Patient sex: M
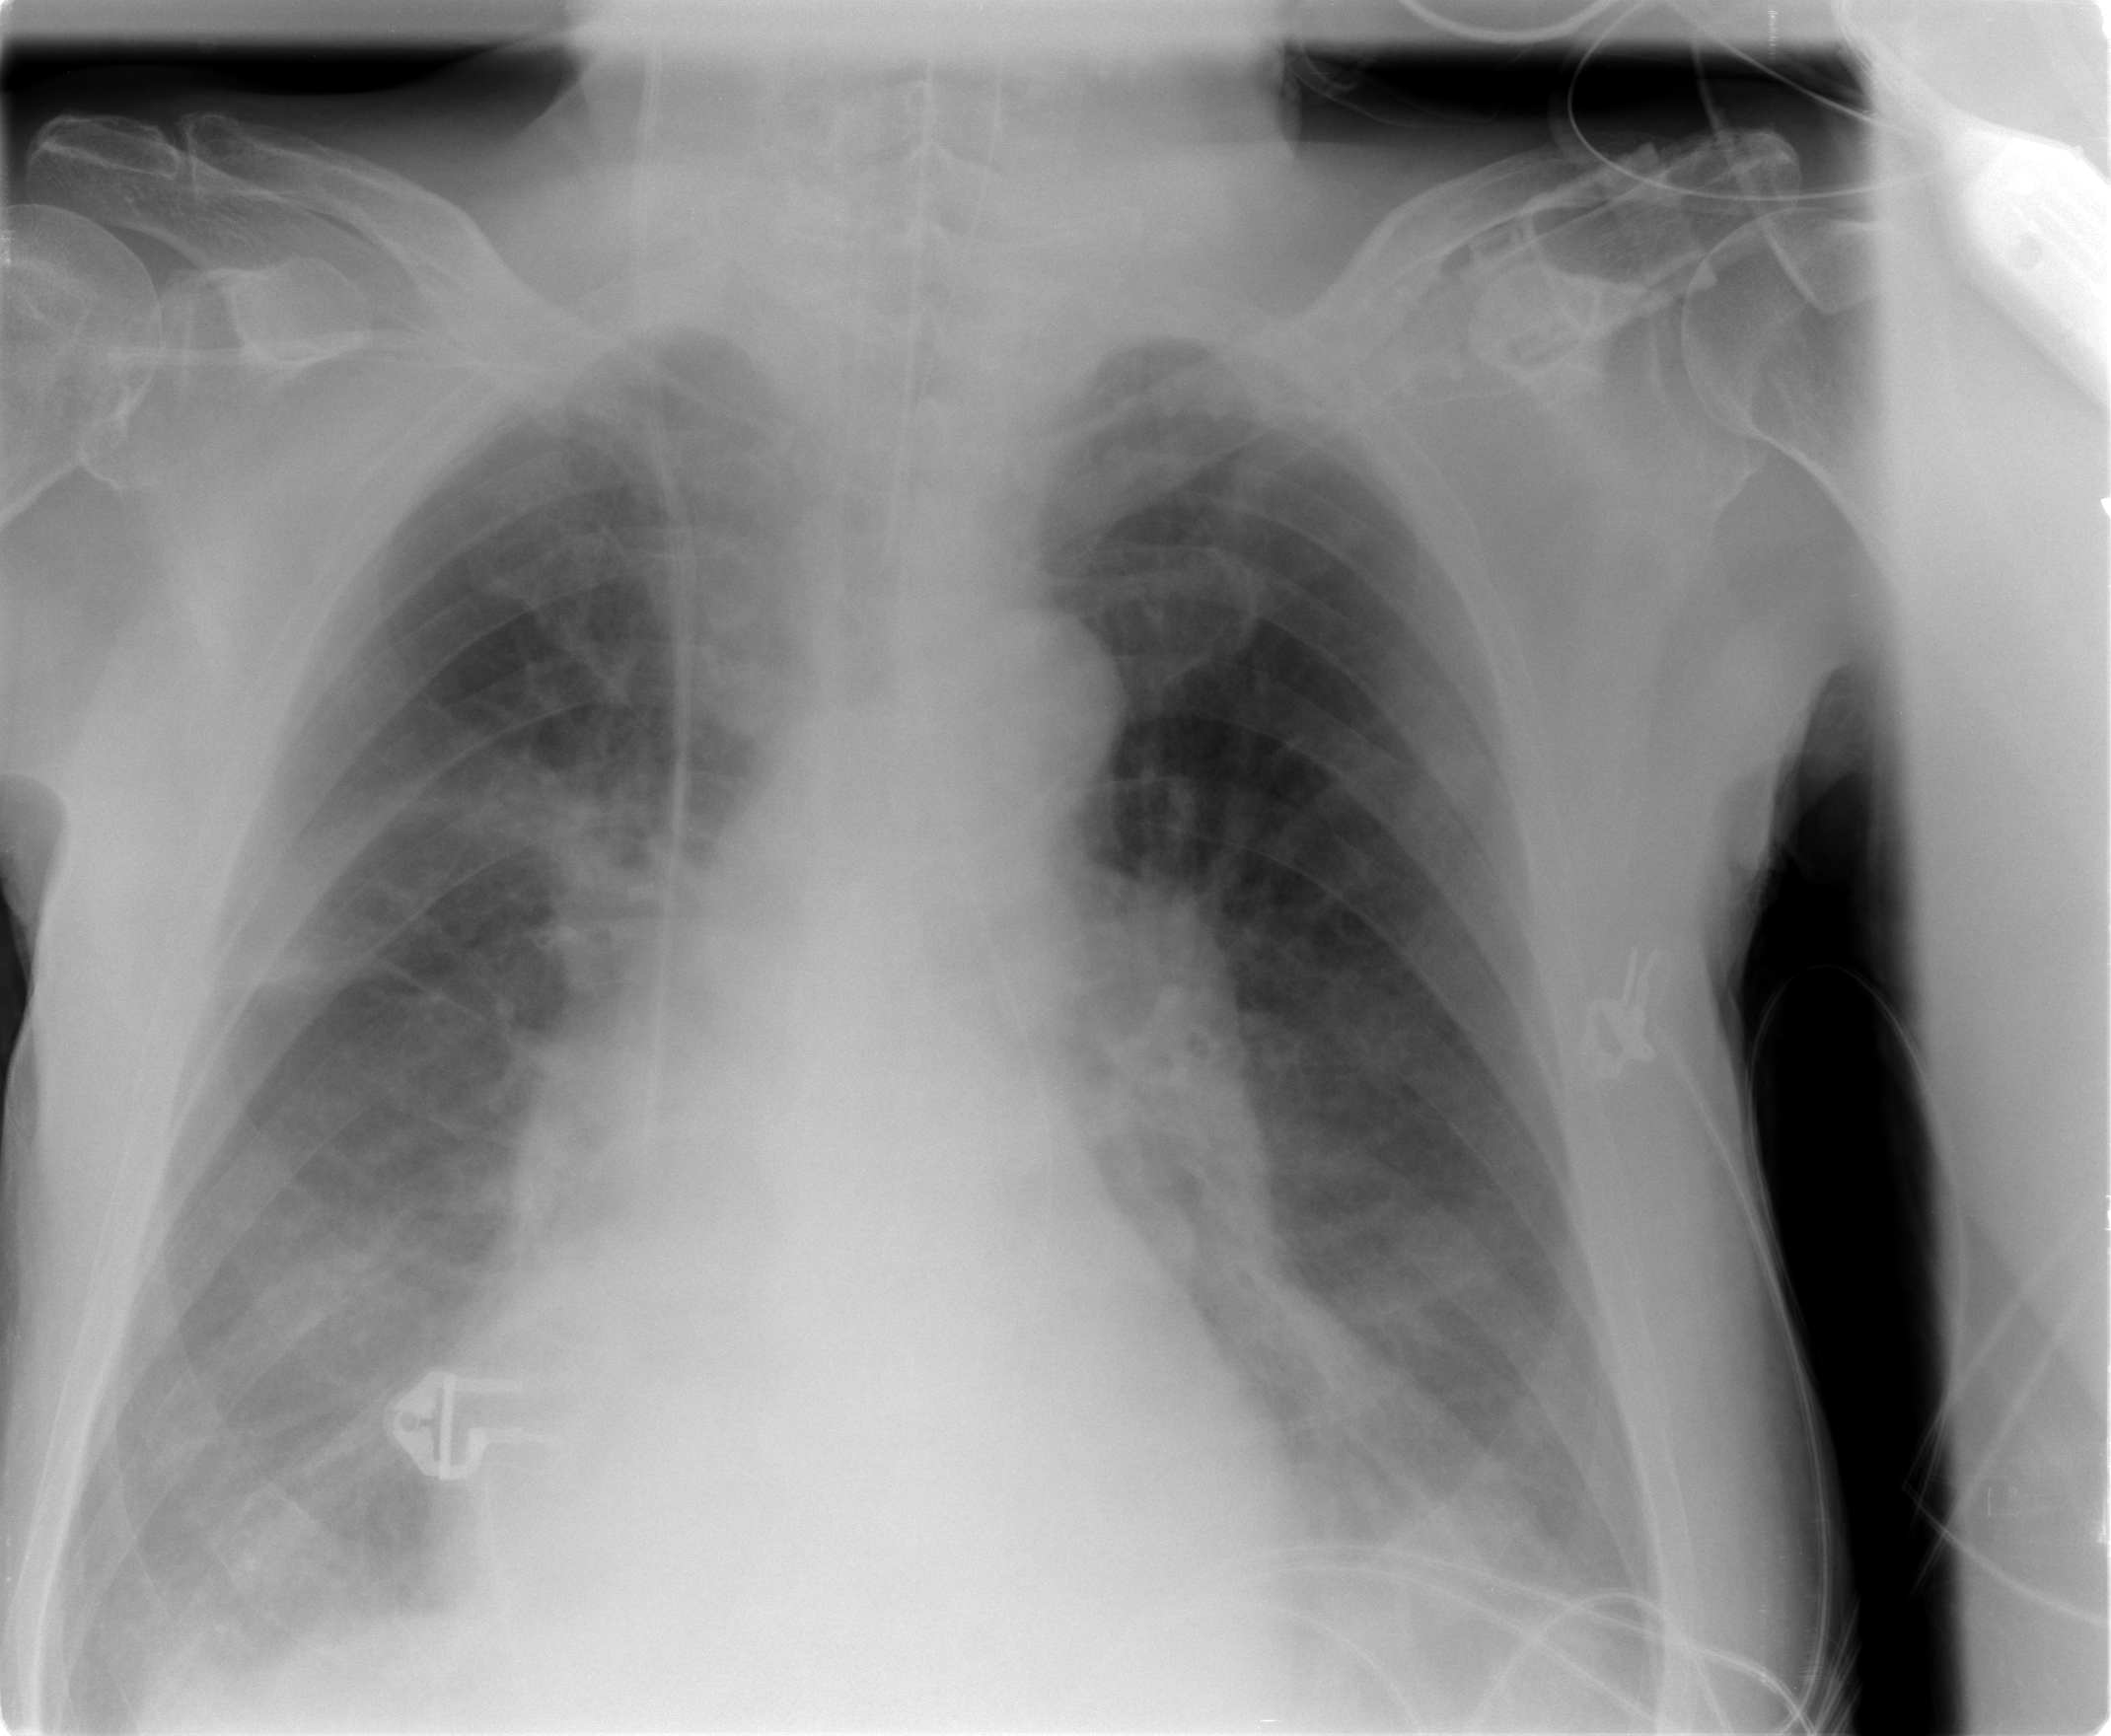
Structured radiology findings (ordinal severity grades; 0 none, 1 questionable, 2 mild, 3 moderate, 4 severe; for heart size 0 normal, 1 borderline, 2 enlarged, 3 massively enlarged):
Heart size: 1
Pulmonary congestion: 2
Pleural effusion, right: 1
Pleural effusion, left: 2
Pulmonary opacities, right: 2
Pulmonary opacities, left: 0
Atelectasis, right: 2
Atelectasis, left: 2